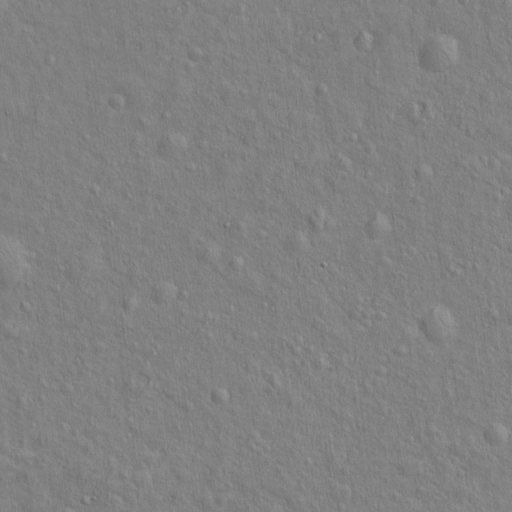
Classes present: Background